Question: I found a similar problem from this topic <URL>
But the solution didn't work for me. I cannot ask in that topic as well. Please take a look. Here is my code:
'''
public partial class Form1 : Form {
int ShadowThick = 10;
Color ShadowColor = Color.Gray;
int width;
int height;
public Form1() {
InitializeComponent();
width = this.Width - 100;
height = this.Height - 100;
}
private void Form1_Paint(object sender, PaintEventArgs e) {
//e.Graphics.SmoothingMode = SmoothingMode.AntiAlias;
GraphicsPath shadowPath = new GraphicsPath();
LinearGradientBrush shadowBrush = null;
// draw vertical shadow
shadowPath.AddArc(this.width - this.ShadowThick, this.ShadowThick, this.ShadowThick,
this.ShadowThick, 180, 180);
shadowPath.AddLine(this.width, this.ShadowThick * 2, this.width,
this.height - this.ShadowThick);
shadowPath.AddLine(this.width, this.height - this.ShadowThick,
this.width - this.ShadowThick, this.height - this.ShadowThick);
shadowPath.CloseFigure();
// declare the brush
shadowBrush = new LinearGradientBrush(PointF.Empty,
new PointF(this.ShadowThick + 1, 0), this.ShadowColor, Color.Transparent);
//shadowBrush = new LinearGradientBrush(PointF.Empty,
// new PointF(this.ShadowThick + 1, 0), this.ShadowColor, Color.Transparent);
//e.Graphics.DrawPath(Pens.Black, shadowPath);
e.Graphics.PixelOffsetMode = PixelOffsetMode.Half;
e.Graphics.FillPath(shadowBrush, shadowPath);
}
}
'''
I want it dark to light from left to right, but see:

I am trying to draw a shadow and I stuck at this.
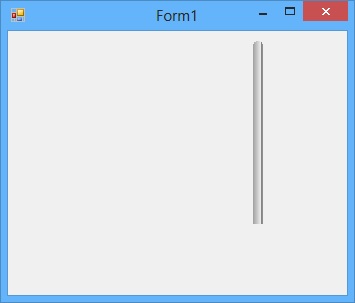
Answer: As Hans commented below, the brush coordinates need to match the path, so instead of this:
'''
shadowBrush = new LinearGradientBrush(PointF.Empty,
new PointF(this.ShadowThick + 1, 0), this.ShadowColor, Color.Transparent);
'''
it should be:
'''
new LinearGradientBrush(new Point(this.width - this.ShadowThick, 0),
new Point(this.width, 0),
this.ShadowColor, Color.Transparent);
'''
Also, you should dispose of the graphic objects you create. I also changed your brush to just use Point instead of PointF since you aren't dealing with floating numbers.
Here is your code re-written:
'''
e.Graphics.SmoothingMode = SmoothingMode.AntiAlias;
e.Graphics.PixelOffsetMode = PixelOffsetMode.Half;
using (GraphicsPath shadowPath = new GraphicsPath()) {
shadowPath.StartFigure();
shadowPath.AddArc(this.width - this.ShadowThick, this.ShadowThick,
this.ShadowThick, this.ShadowThick, 180, 180);
shadowPath.AddLine(this.width, this.ShadowThick * 2, this.width,
this.height - this.ShadowThick);
shadowPath.AddLine(this.width, this.height - this.ShadowThick,
this.width - this.ShadowThick, this.height - this.ShadowThick);
shadowPath.CloseFigure();
using (var shadowBrush = new LinearGradientBrush(
new Point(this.width - this.ShadowThick, 0),
new Point(this.width, 0),
this.ShadowColor, Color.Transparent)) {
e.Graphics.FillPath(shadowBrush, shadowPath);
}
}
'''